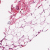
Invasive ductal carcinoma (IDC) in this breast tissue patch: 0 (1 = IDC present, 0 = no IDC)